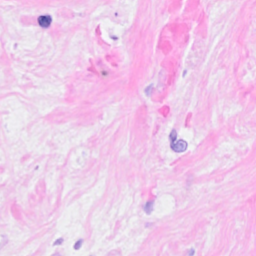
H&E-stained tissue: Breast